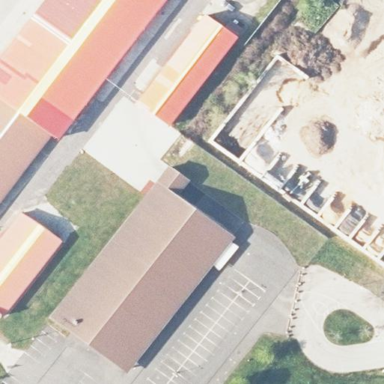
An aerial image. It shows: Commercial building.